Question: I'm using the MMP:PF in a c#/xaml application and
provide my own control elements to handle the player.
Thats why i would like to hide/disable its own native controls that appear on the bottom.
( And in the middle of the screen on screenshot, this one's just using a theme )
Does anybody know how to do that? I didnt manage to find a property for that.

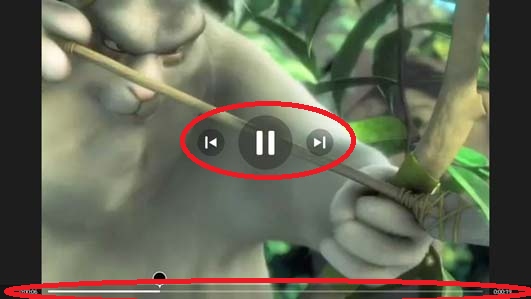
Answer: From 'MediaPlayer''s reference, 'IsTimeLineVisible', 'IsPlayPauseVisible', 'IsPositionVisible', 'IsStopVisible' and many other visibility properties available. so you can set them to false. take a look at the <URL>